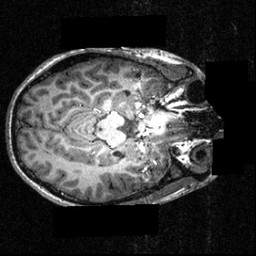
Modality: T1w
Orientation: axial
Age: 16
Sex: male
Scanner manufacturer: siemens
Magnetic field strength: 3.951 T
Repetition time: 1.5 s
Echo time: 0.00335 s